Interaction volume radius: 10 \u00c5
Interaction volume height: 15 \u00c5
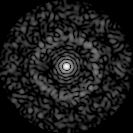
Disorder parameter: 0.8247